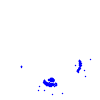
Particle: electron